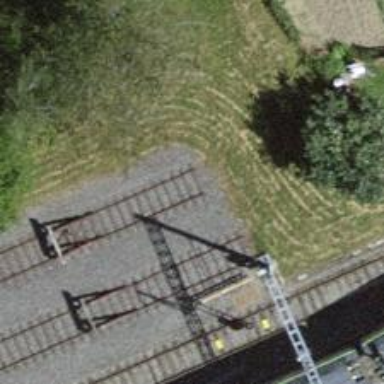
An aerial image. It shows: Railway yard with one track in service.